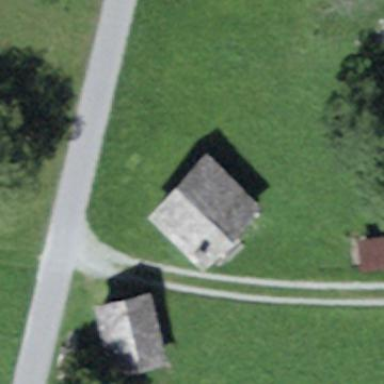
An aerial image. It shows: Shed.